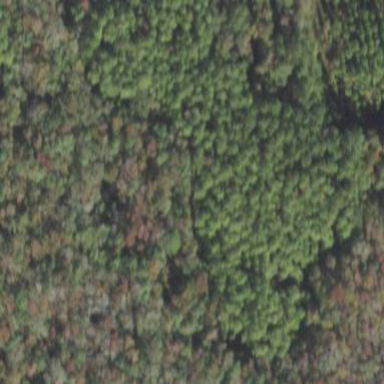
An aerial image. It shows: Forest area dominated by needle-leaved trees.